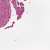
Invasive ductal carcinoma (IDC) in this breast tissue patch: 0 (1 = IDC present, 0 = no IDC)